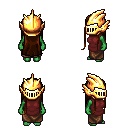
a pixel art fantasy rpg character, female body template, orc, green skin, maroon tunic, robe skirt, brown extra-long hairstyle, gold helm, four views (front, back, left, right), 2x2 character sprite sheet, small pixel art, hard edges, no anti-aliasing